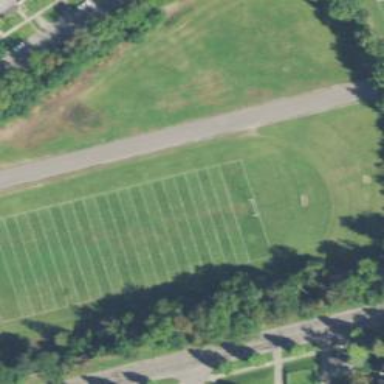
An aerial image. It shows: American football pitch.